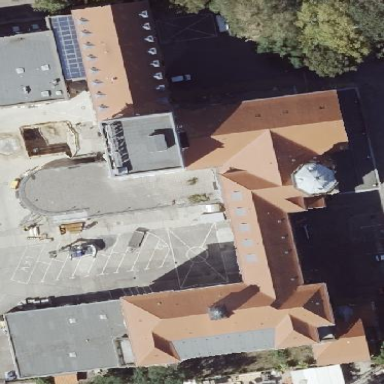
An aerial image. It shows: Civic building with hipped roof shape.